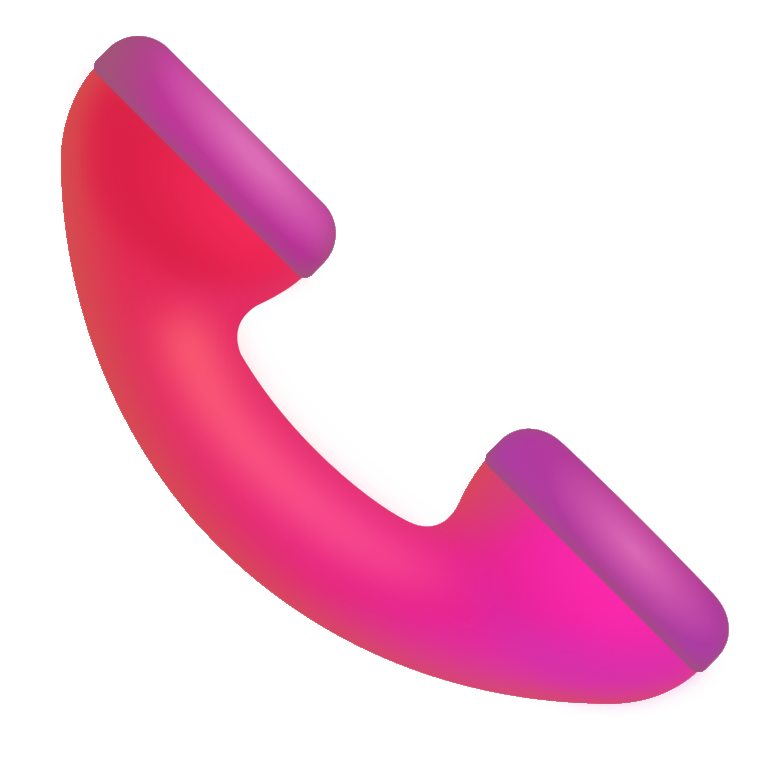
telephone receiver color